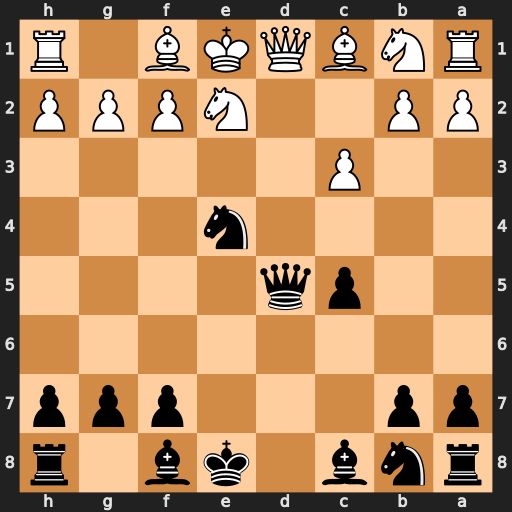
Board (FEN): rnb1kb1r/pp3ppp/8/2pq4/4n3/2P5/PP2NPPP/RNBQKB1R
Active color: b
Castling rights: KQkq
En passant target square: -
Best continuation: Qxd1+ Kxd1 Nxf2+